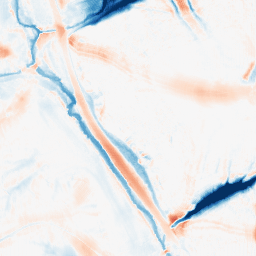
Category: morphological
Decomposition family: morphological
Decomposition parameters: operation: average
size: 20
Upsampling method: fft_zeropad
Upsampling parameters: scale: 2
Upsampling scale: 2